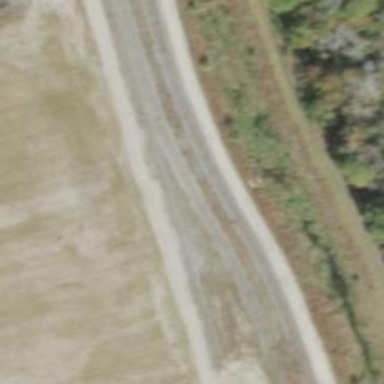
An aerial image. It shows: Rail spur service.